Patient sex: F
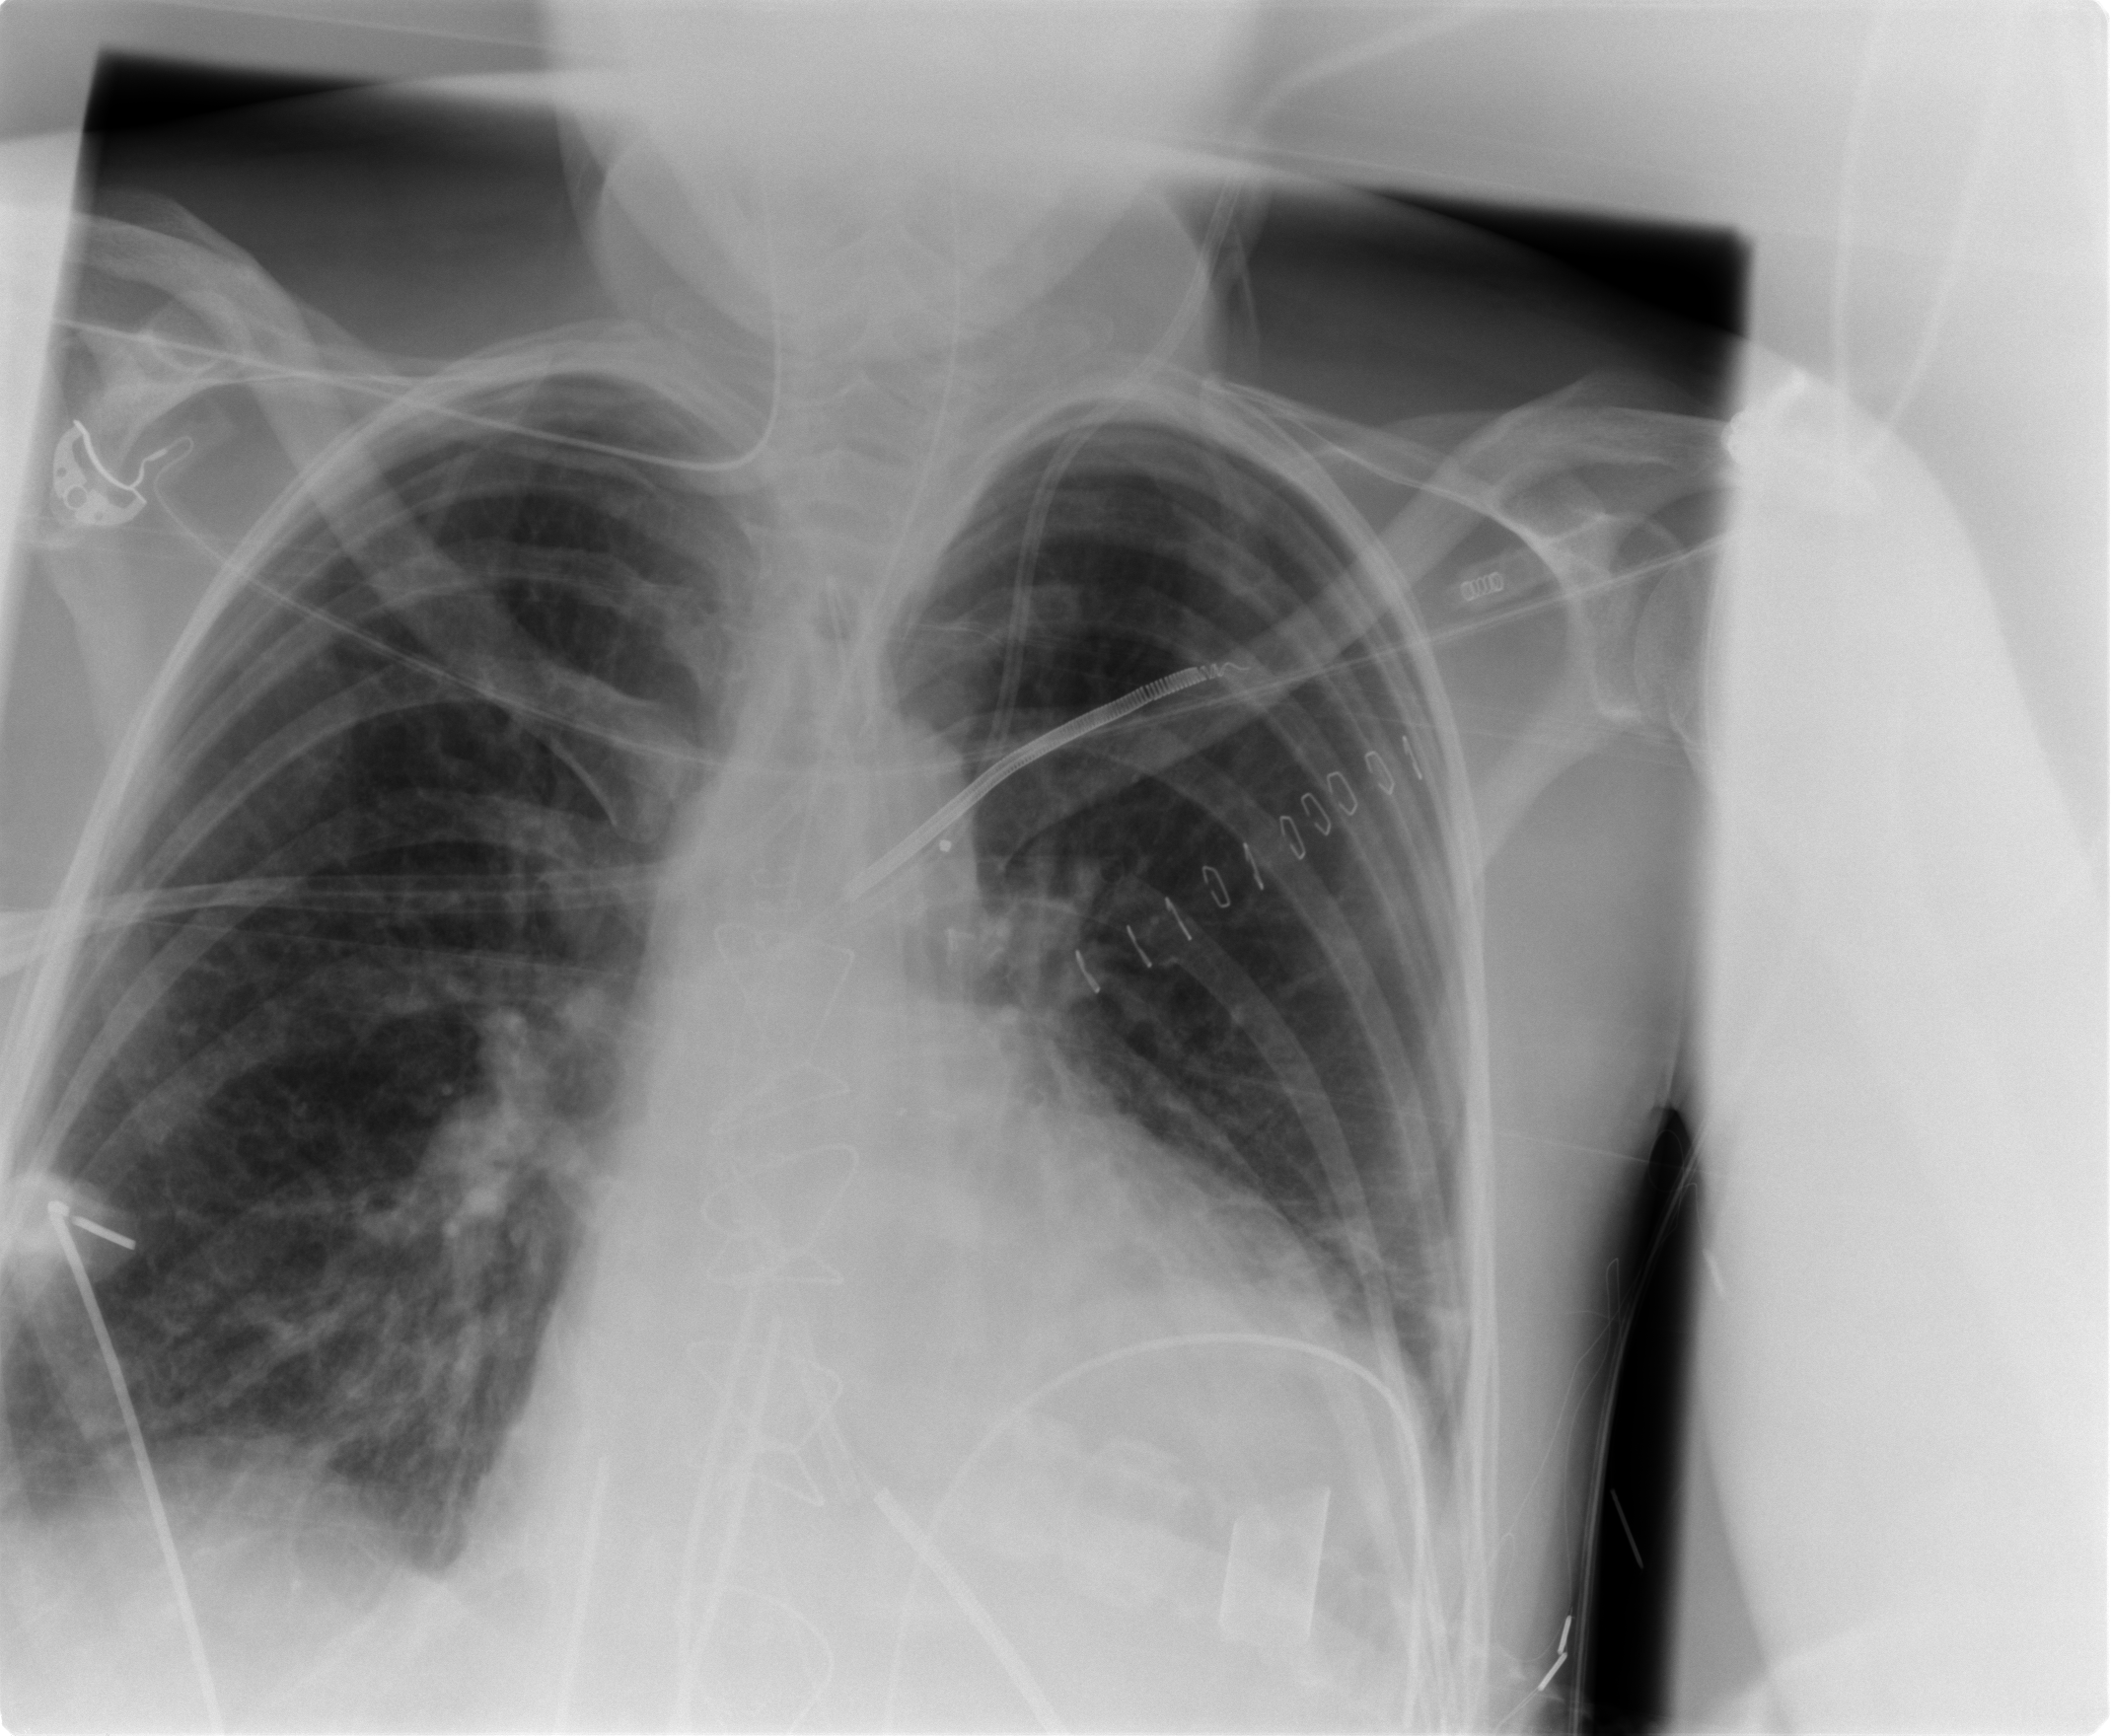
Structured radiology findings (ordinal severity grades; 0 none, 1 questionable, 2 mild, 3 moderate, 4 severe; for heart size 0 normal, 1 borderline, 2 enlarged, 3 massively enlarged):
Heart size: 2
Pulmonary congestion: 1
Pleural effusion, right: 0
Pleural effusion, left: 0
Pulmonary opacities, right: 2
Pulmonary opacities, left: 0
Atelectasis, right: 2
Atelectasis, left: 0